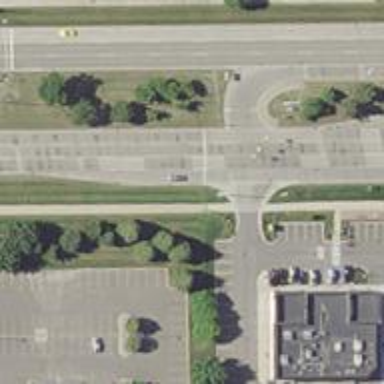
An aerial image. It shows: Primary highway with separate sidewalk.